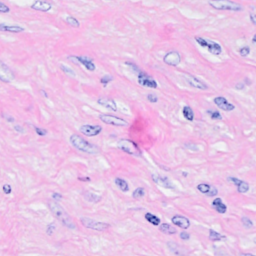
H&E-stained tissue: Breast